【题型】选择题　【知识点】函数　【难度】easy
设指数函数$C_1:y=a^x$，$C_2:y=b^x$，$C_3:y=c^x$的图象如图，则（  ）

A．$0 < c < 1 < b < a$ \quad
B．$0 < a < 1 < b < c$ \\
C．$c < b < a$ \quad
D．$0 < c < 1 < a < b$
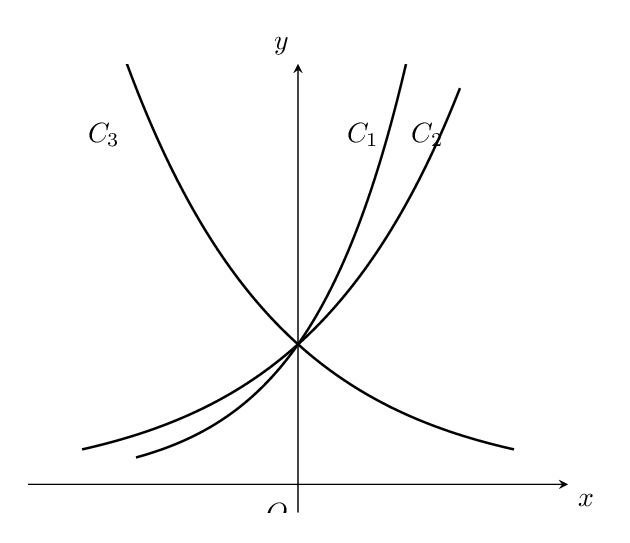
【解答】
\textbf{【答案】}A

\vspace{0.3cm}
\textbf{【分析】}做直线$x=1$，数形结合，可得$a,b,c$的大小关系.

\vspace{0.3cm}
\textbf{【详解】}如图：

做直线$x=1$，得到直线与三个指数函数图象的交点分别为$(1,a)$，$(1,b)$，$(1,c)$，由图可知：$0 < c < 1 < b < a$.

\vspace{0.3cm}
故选：A
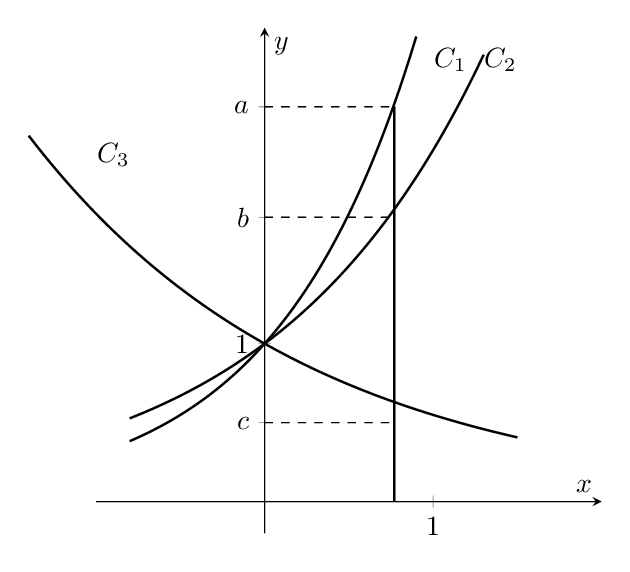